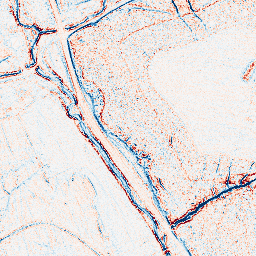
Category: edge_preserving
Decomposition family: anisotropic_diffusion
Decomposition parameters: iterations: 5
kappa: 30
gamma: 0.1
Upsampling method: bicubic_16x
Upsampling parameters: scale: 16
Upsampling scale: 16